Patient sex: F
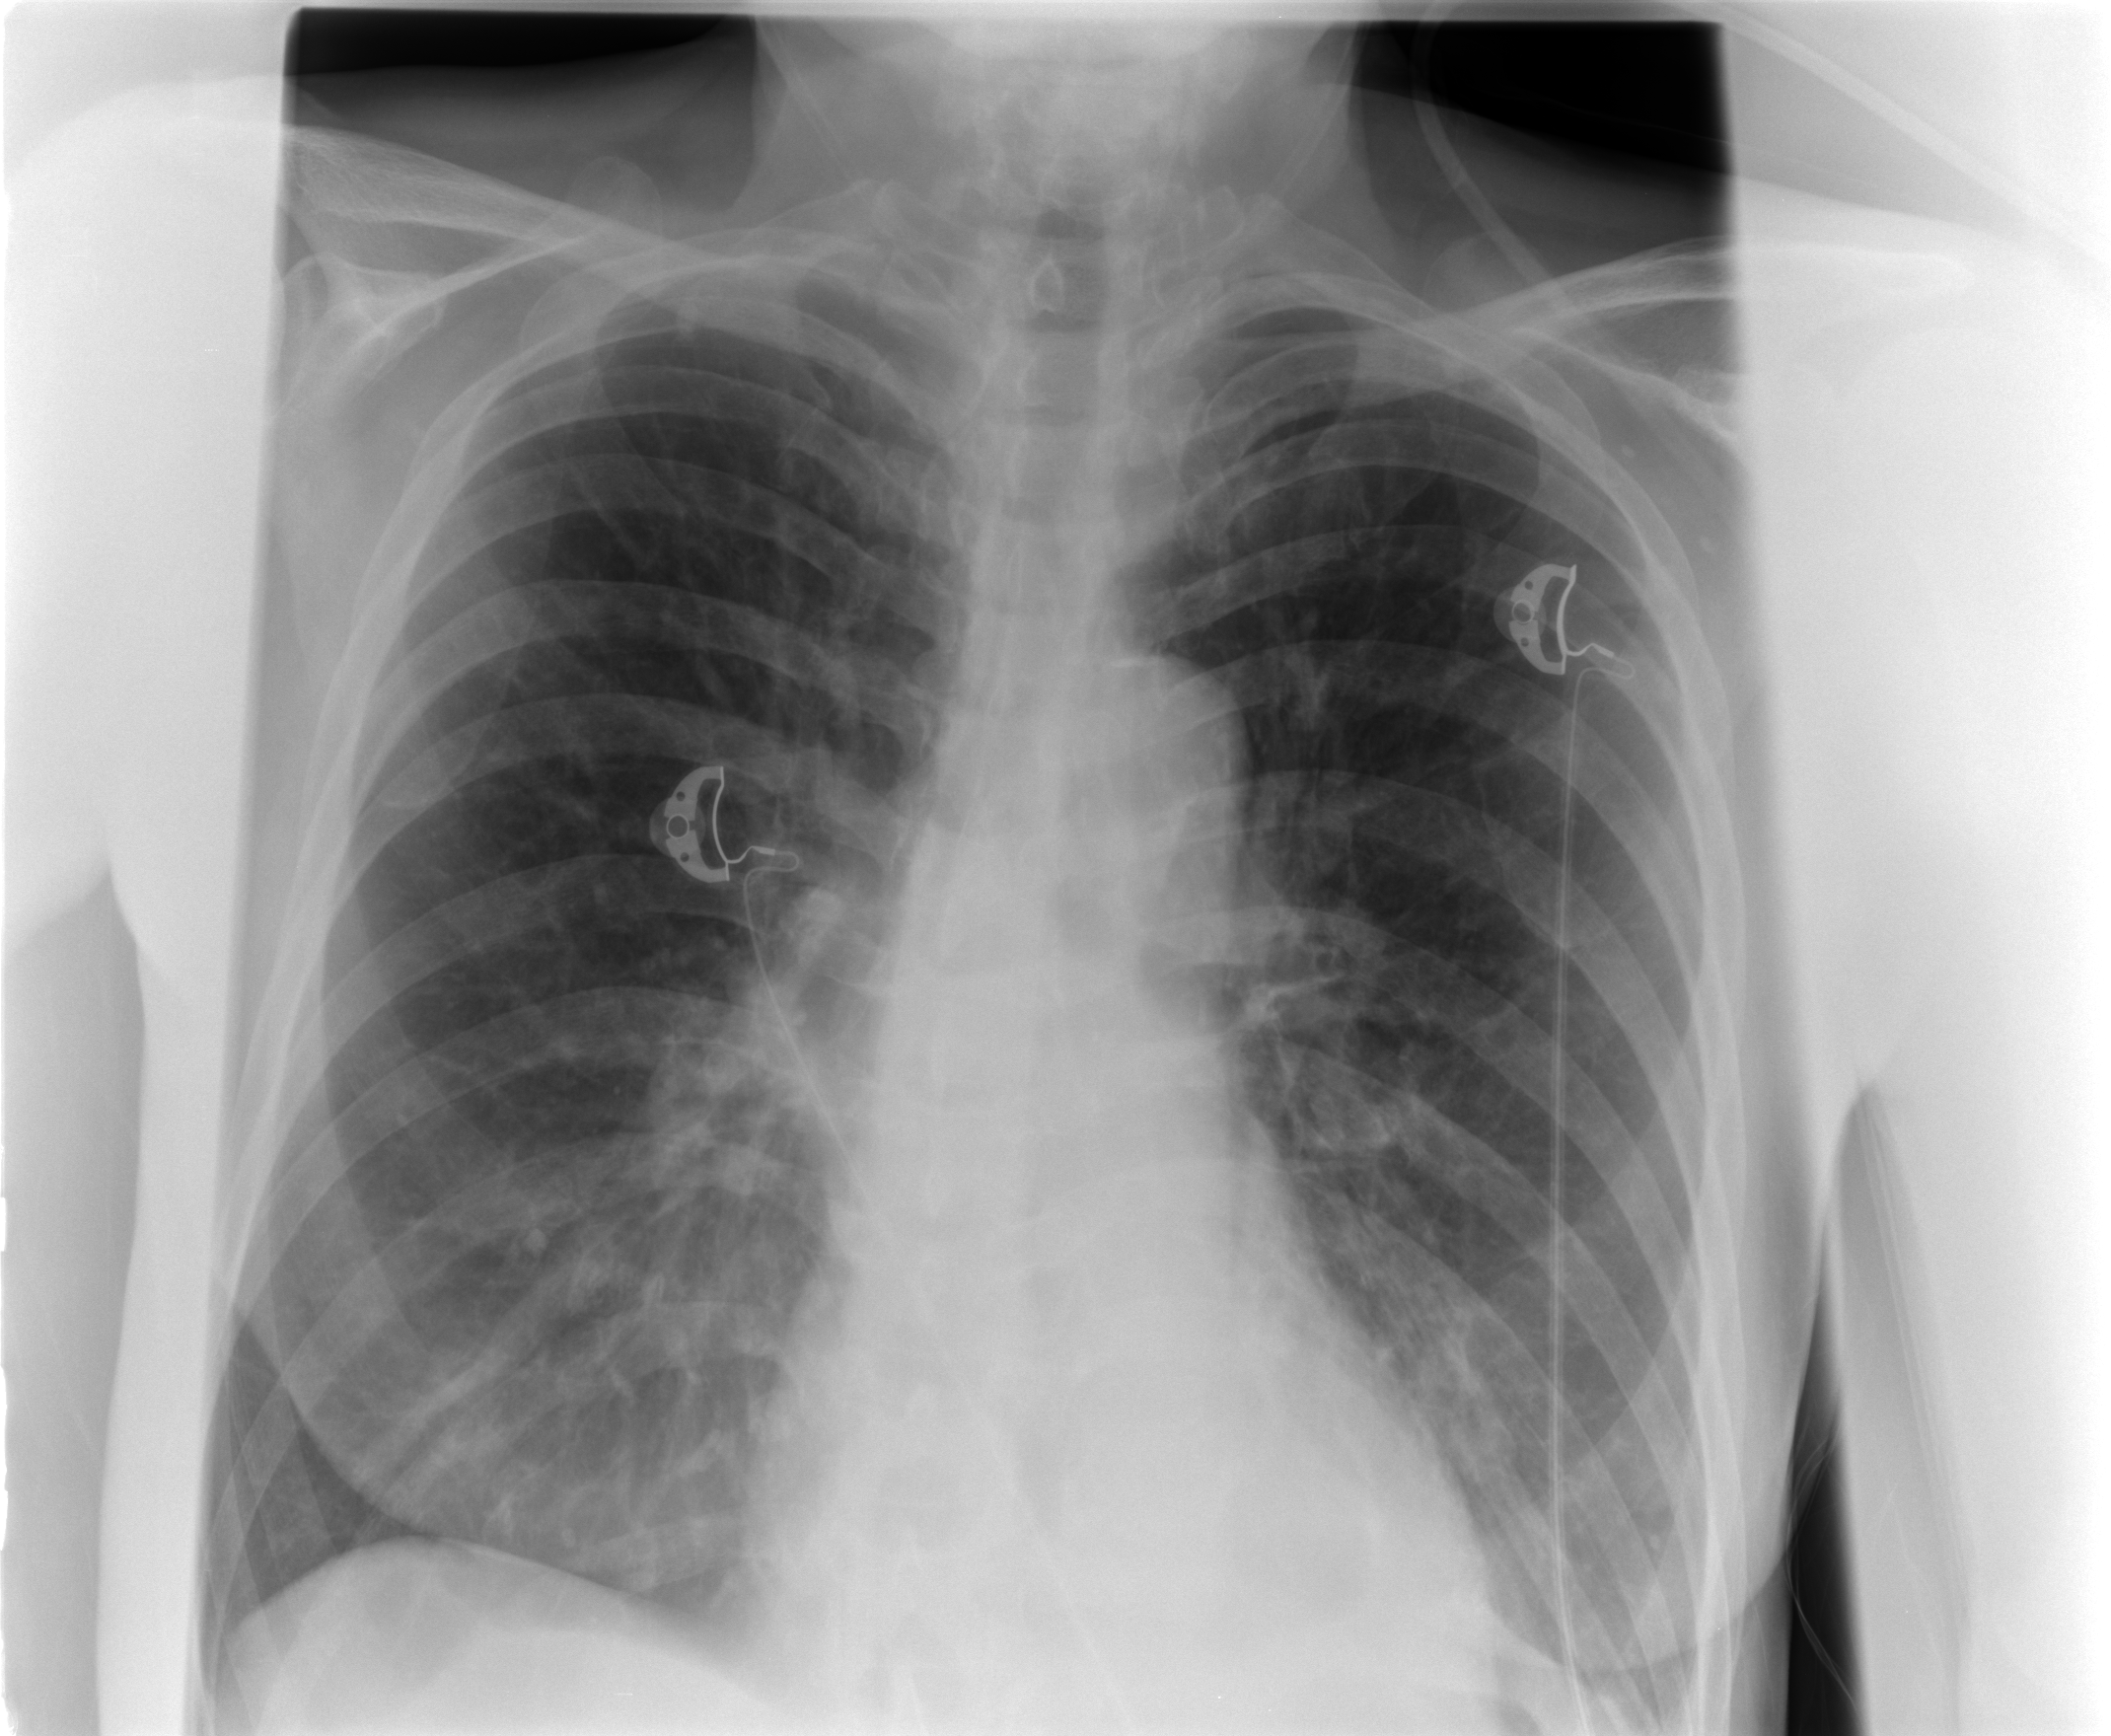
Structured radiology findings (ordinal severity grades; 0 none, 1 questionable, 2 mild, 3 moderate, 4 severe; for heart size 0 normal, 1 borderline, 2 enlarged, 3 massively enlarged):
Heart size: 1
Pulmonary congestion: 3
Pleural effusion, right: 1
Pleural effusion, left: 1
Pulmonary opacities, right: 0
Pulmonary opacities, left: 0
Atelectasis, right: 2
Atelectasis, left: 2